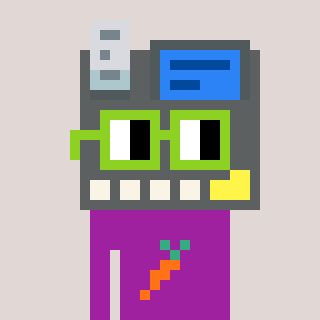
a pixel art character with square light green glasses, a cash register-shaped head and a magenta-colored body on a warm background